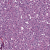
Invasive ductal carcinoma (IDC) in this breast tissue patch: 1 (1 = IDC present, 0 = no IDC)